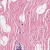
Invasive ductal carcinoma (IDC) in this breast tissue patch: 0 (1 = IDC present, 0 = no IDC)